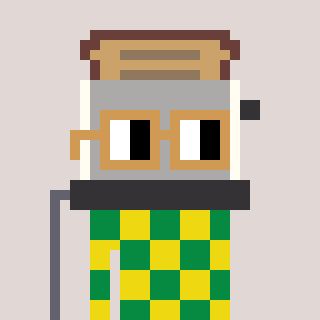
a pixel art character with square brown glasses, a toaster-shaped head and a yellow-colored body on a warm background